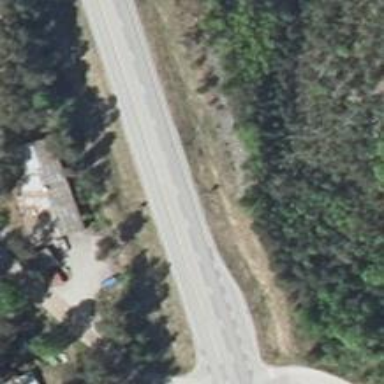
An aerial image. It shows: Asphalt road classified as trunk highway.